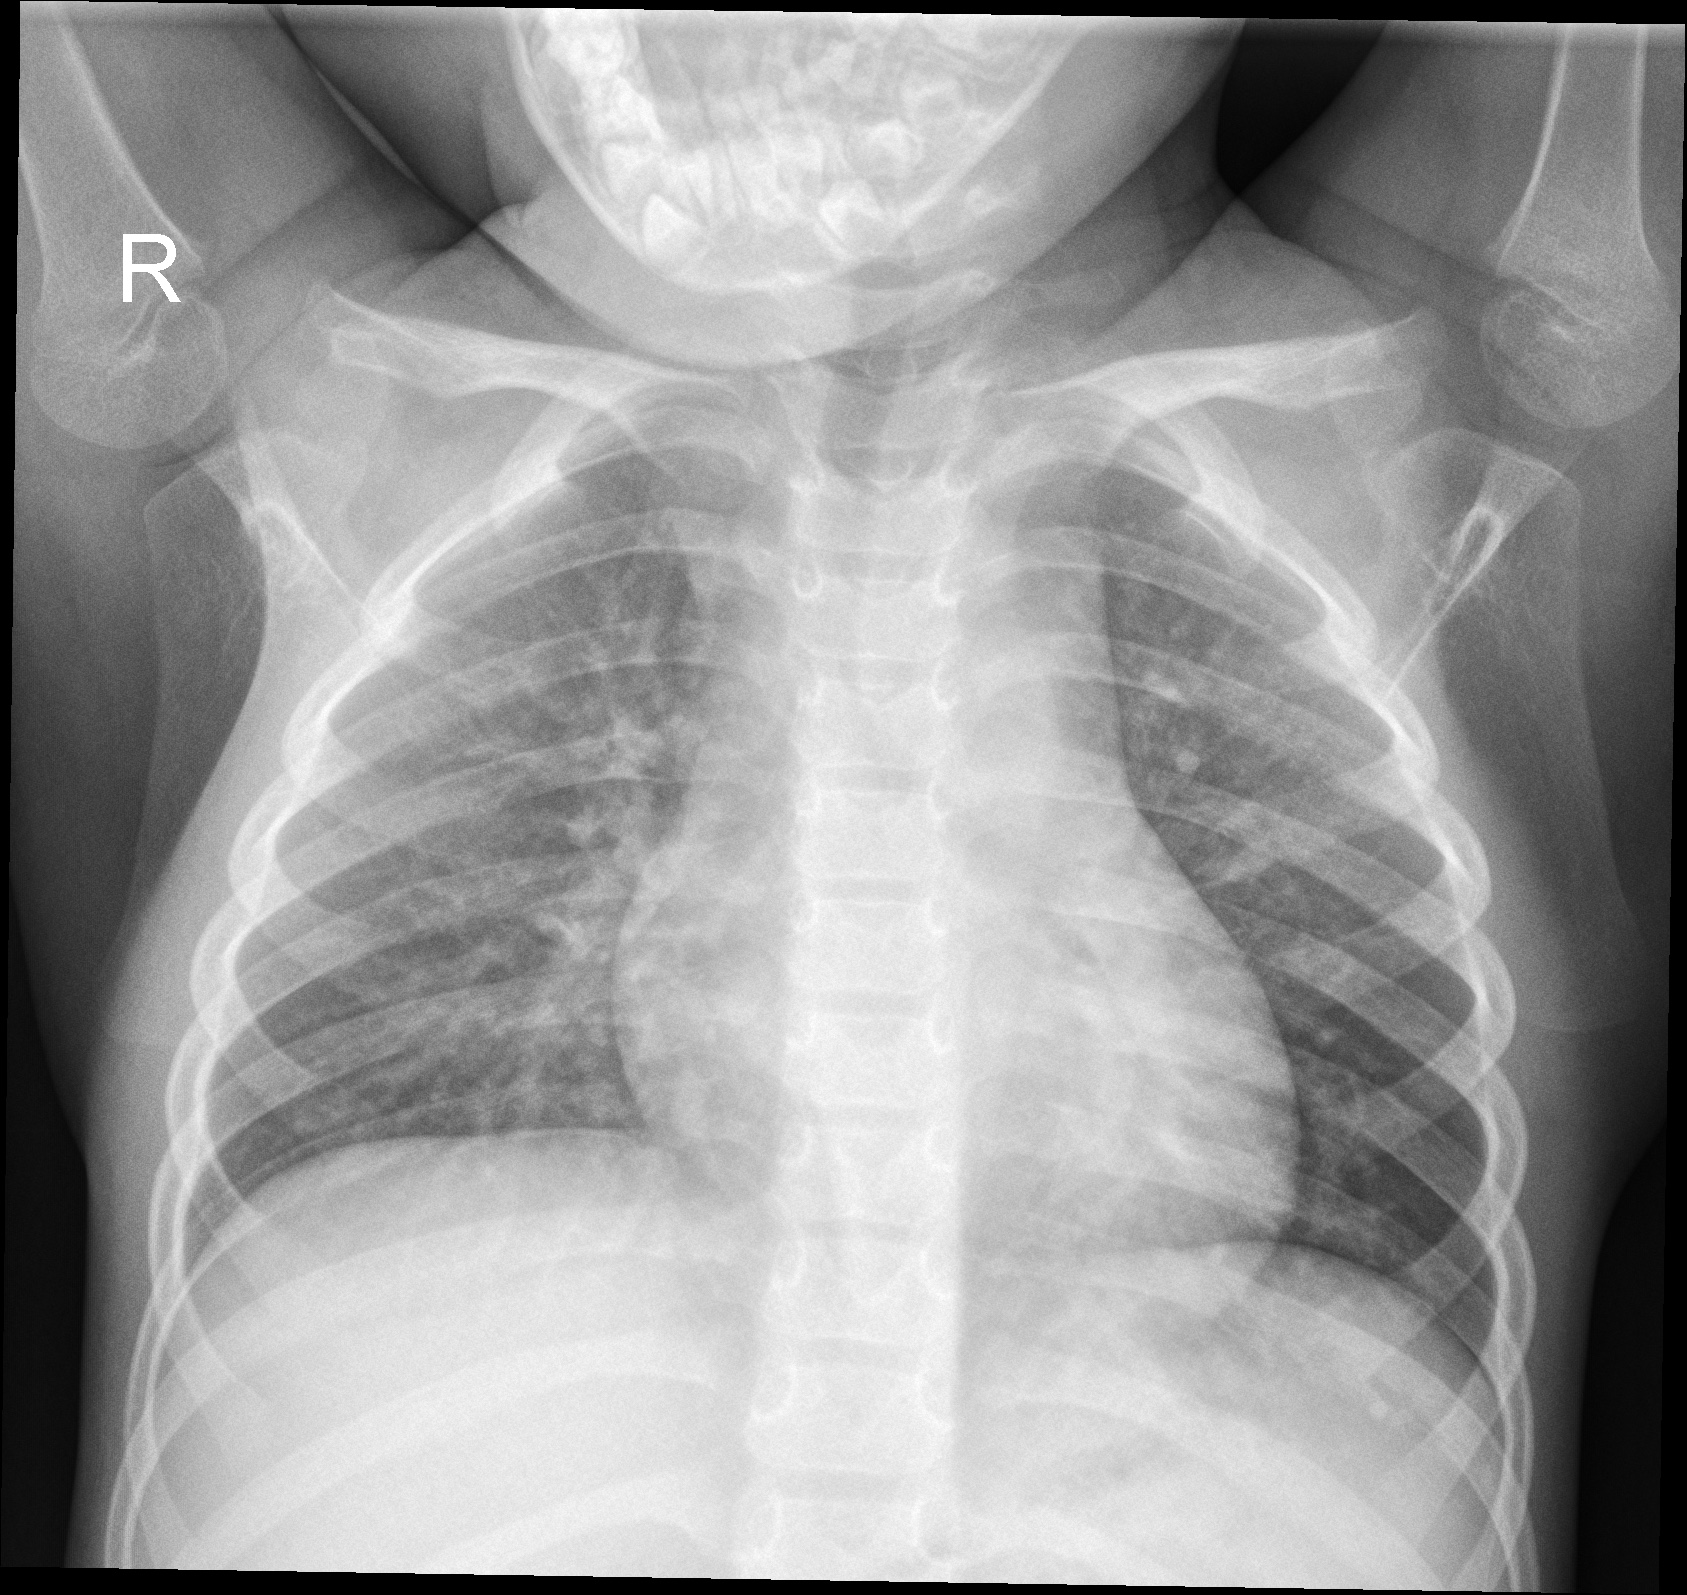
Diagnosis: NORMAL